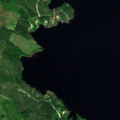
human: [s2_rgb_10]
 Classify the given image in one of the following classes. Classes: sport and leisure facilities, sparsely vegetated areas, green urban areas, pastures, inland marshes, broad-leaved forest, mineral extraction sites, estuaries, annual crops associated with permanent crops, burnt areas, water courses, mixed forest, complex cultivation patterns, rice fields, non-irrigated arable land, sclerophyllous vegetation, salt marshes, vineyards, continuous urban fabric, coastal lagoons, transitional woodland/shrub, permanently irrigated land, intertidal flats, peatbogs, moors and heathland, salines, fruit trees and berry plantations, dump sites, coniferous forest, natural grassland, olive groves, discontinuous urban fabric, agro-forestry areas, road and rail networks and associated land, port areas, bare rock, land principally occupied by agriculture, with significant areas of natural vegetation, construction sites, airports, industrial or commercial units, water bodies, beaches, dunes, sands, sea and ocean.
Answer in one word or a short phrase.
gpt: coniferous forest, water bodies